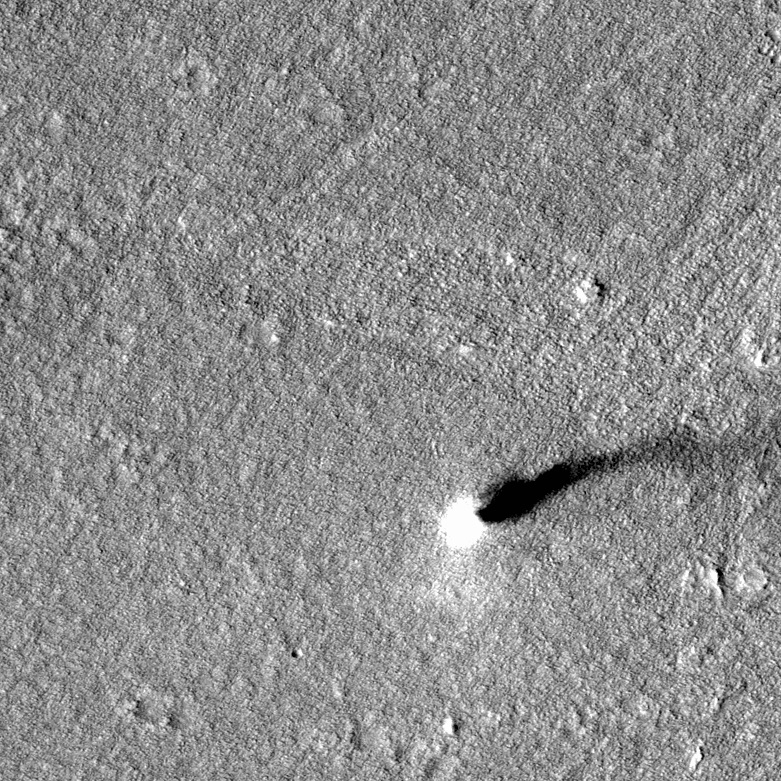
Label: dustdevil